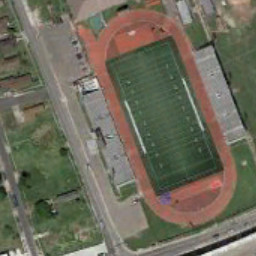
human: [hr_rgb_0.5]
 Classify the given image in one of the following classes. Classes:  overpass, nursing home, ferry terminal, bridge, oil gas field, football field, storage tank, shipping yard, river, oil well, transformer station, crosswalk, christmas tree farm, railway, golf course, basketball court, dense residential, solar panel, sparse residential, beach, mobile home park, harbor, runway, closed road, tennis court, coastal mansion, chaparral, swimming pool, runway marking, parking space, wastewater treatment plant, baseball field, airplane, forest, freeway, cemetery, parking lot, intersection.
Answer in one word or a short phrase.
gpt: football field